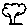
Label: tree